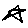
Label: star